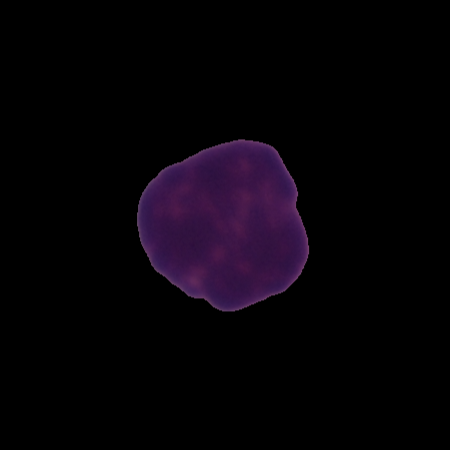
Label: healthy